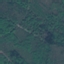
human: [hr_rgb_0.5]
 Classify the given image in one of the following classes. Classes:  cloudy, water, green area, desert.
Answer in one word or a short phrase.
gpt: green area